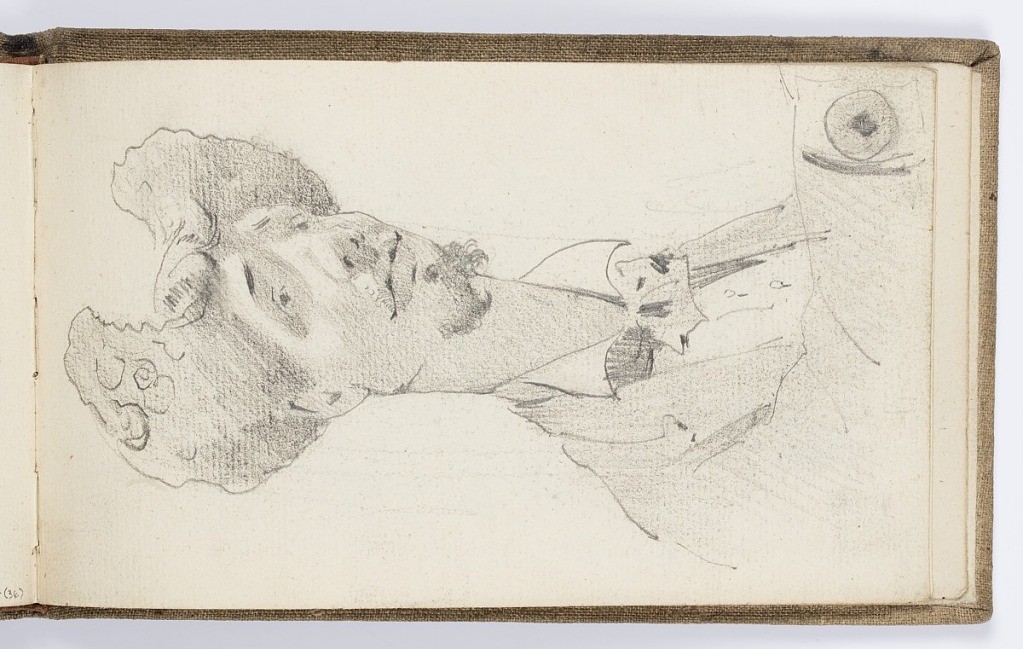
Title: Sketchbook Page: Caricature of Carolus-Duran
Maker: Kenyon Cox, American, 1856–1919
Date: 1877–78
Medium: Graphite on laid paper
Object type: Sketchbook folio
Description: Recto: Caricature of a figure with a beard and exaggerated hair, parted in the center, likely Carolus-Duran.
Verso: Note with address, and faint sketches of building and trees.